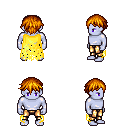
a pixel art fantasy rpg character, male body template, dark elf, purple skin, yellow tattered cape, gold greaves, dark blonde short bangs hairstyle, four views (front, back, left, right), 2x2 character sprite sheet, small pixel art, hard edges, no anti-aliasing